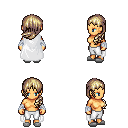
a pixel art fantasy rpg character, female body template, human, tanned skin, white cape, white pants, white blonde left-swept hairstyle, white cloth bandages, white slippers, four views (front, back, left, right), 2x2 character sprite sheet, small pixel art, hard edges, no anti-aliasing